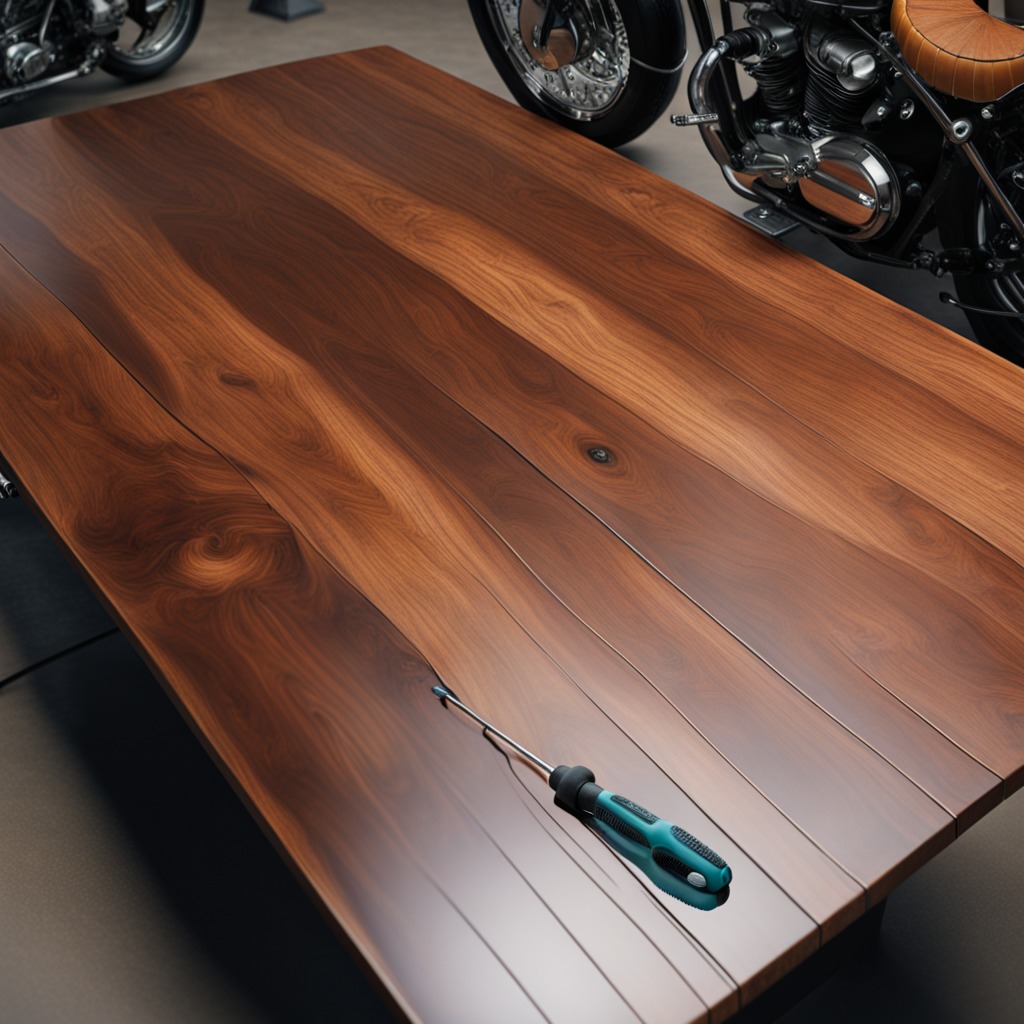
A screwdriver lies on the wooden table in the vintage motorcycle garage.